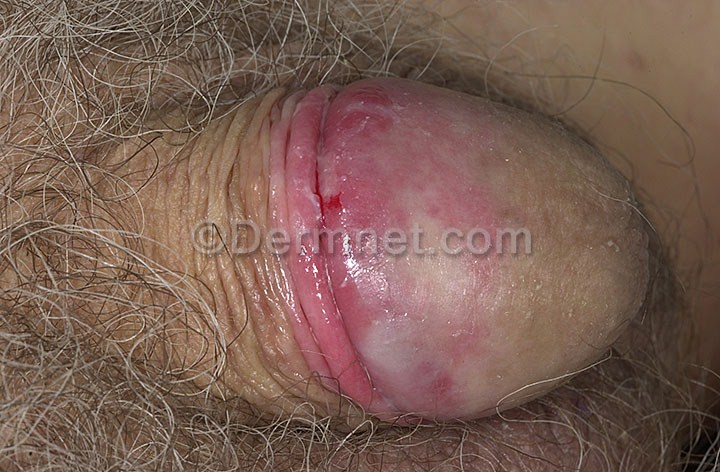
Disease: Cellulitis Impetigo and other Bacterial Infections